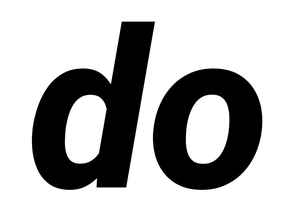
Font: Roboto-Italic_ExtraBold_Italic